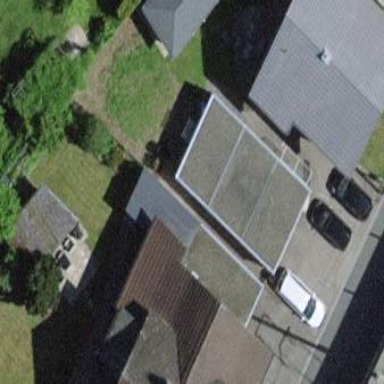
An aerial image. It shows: Garage building.